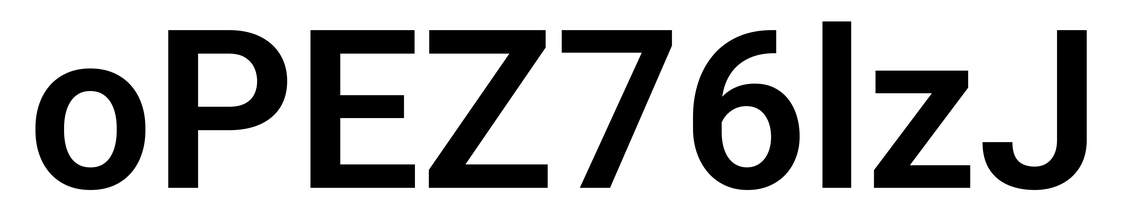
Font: Roboto_SemiBold